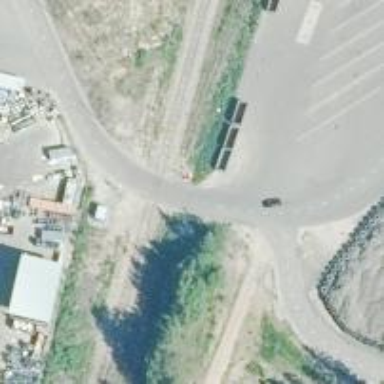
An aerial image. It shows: Level crossing with lights and saltire.